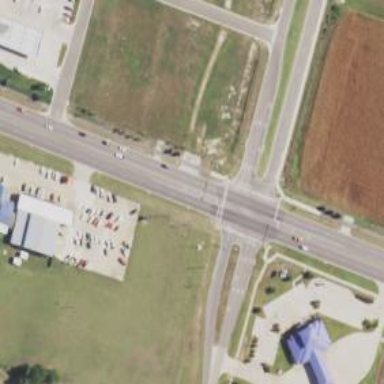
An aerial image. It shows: Crossing road.